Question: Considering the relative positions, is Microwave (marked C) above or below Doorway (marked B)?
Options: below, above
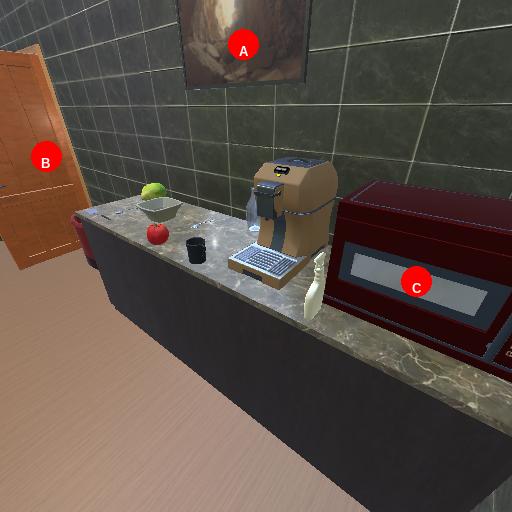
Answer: below